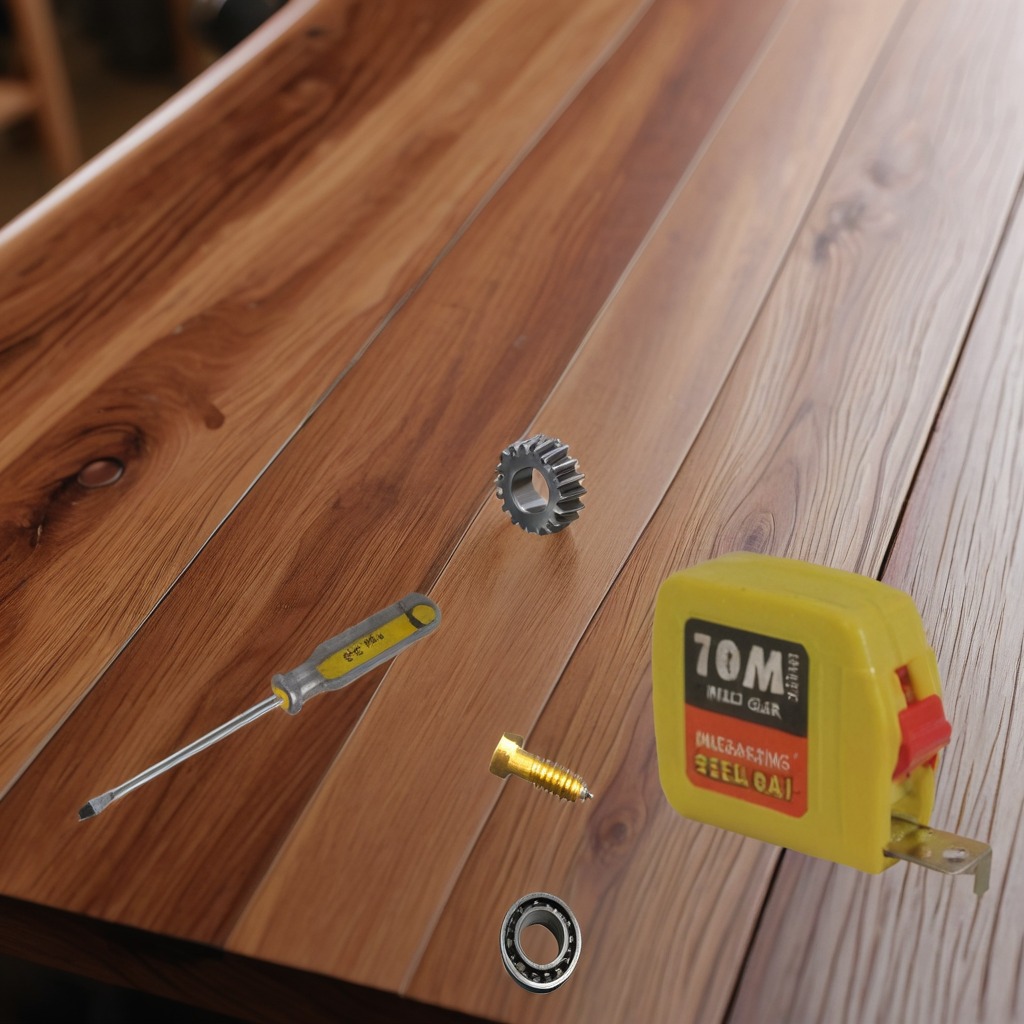
A metal ball bearing, a steel gear with teeth, a measuring tape, a metal machine screw, and a screwdriver are lying on the wooden table.